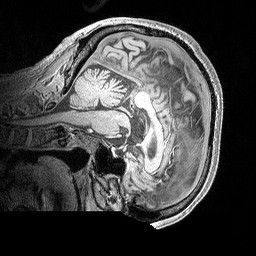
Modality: MP2RAGE
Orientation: sagittal
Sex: male
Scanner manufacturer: siemens
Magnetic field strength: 3 T
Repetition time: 5 s
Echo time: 0.00292 s